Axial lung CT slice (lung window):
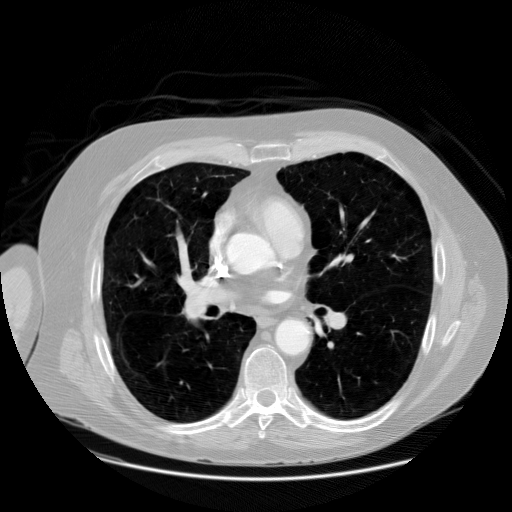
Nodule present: no